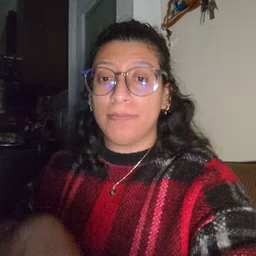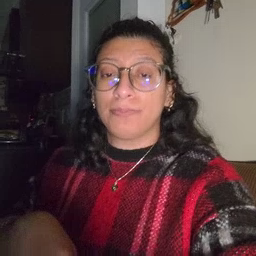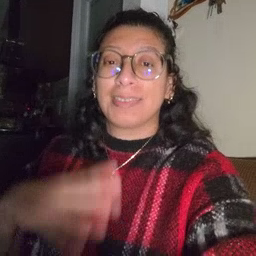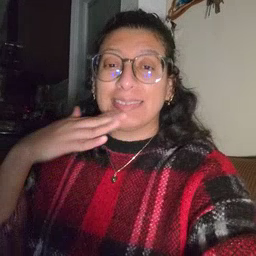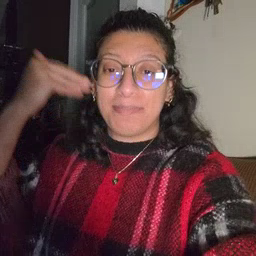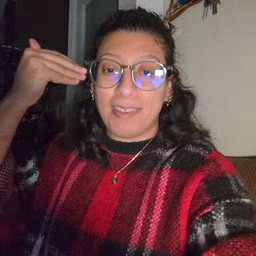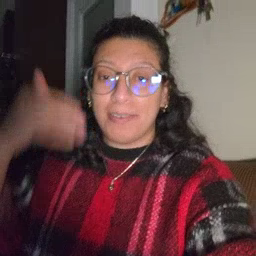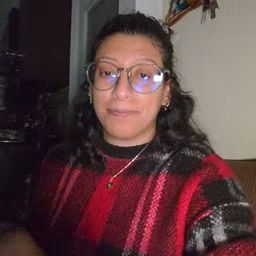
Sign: smile